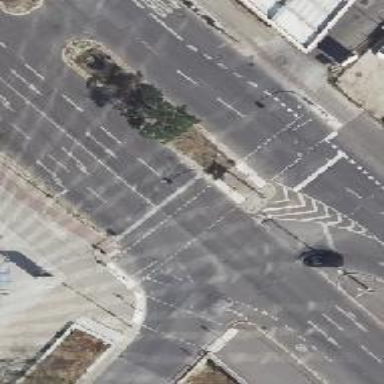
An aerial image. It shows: Footway that serves as traffic island.